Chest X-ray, PA view. Patient: 24 years old, sex F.
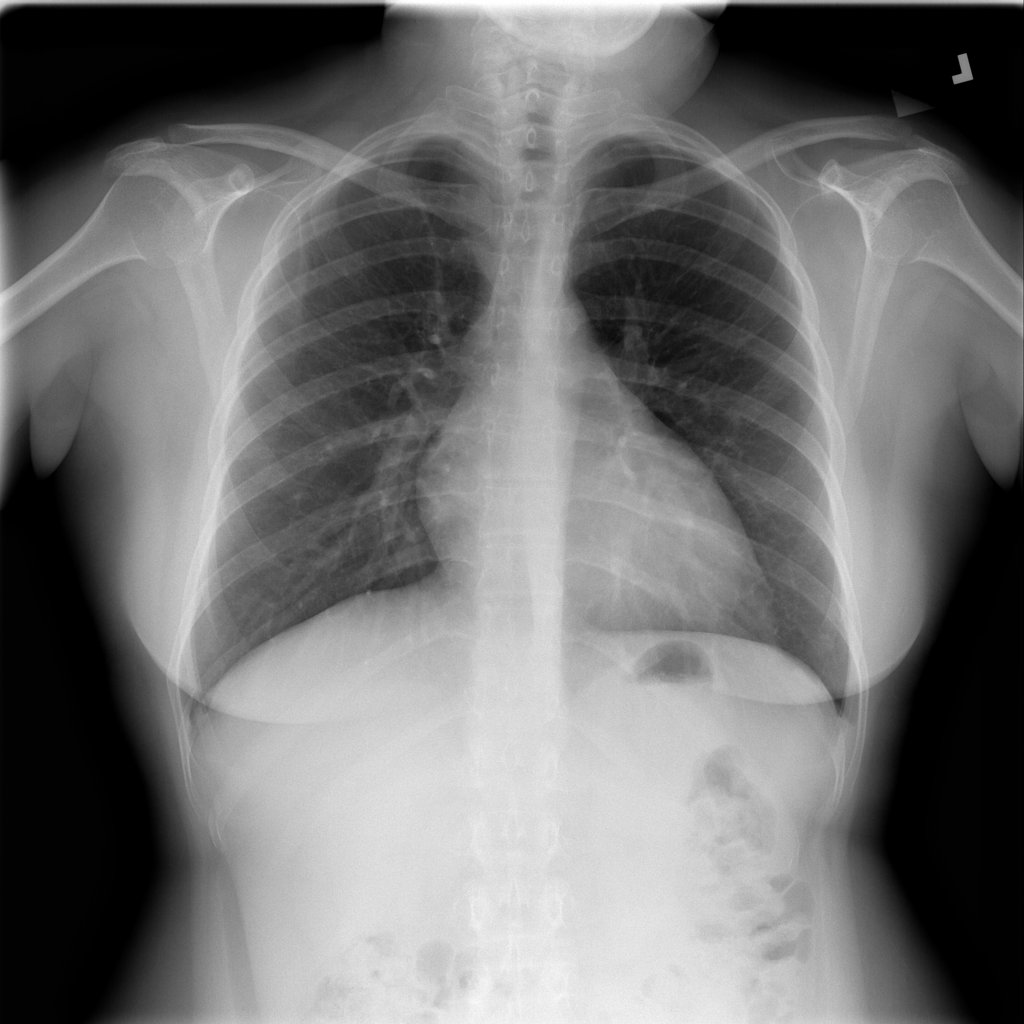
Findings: No Finding